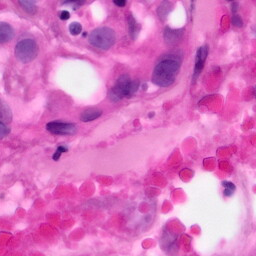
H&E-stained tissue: Pancreatic